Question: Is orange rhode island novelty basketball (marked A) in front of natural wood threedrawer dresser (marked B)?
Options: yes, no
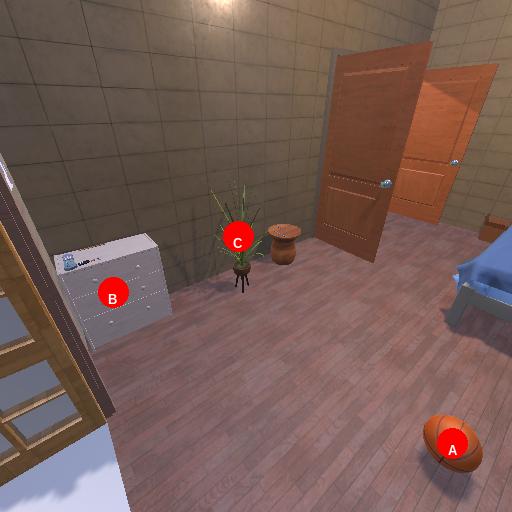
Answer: yes